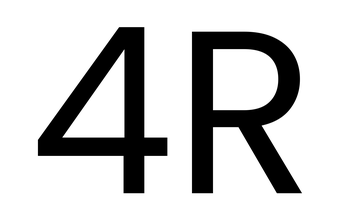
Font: Poppins-Regular